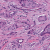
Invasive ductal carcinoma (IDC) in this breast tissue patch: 1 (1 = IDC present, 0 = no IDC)